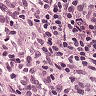
Metastatic tissue present: no